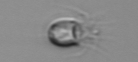
Label: Balanion